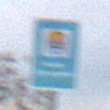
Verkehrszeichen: Wasserschutzgebiet
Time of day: MorningAfternoon
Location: Outdoor (Suburban)
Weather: Overcast
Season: NotSpecified
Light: Natural